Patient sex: F
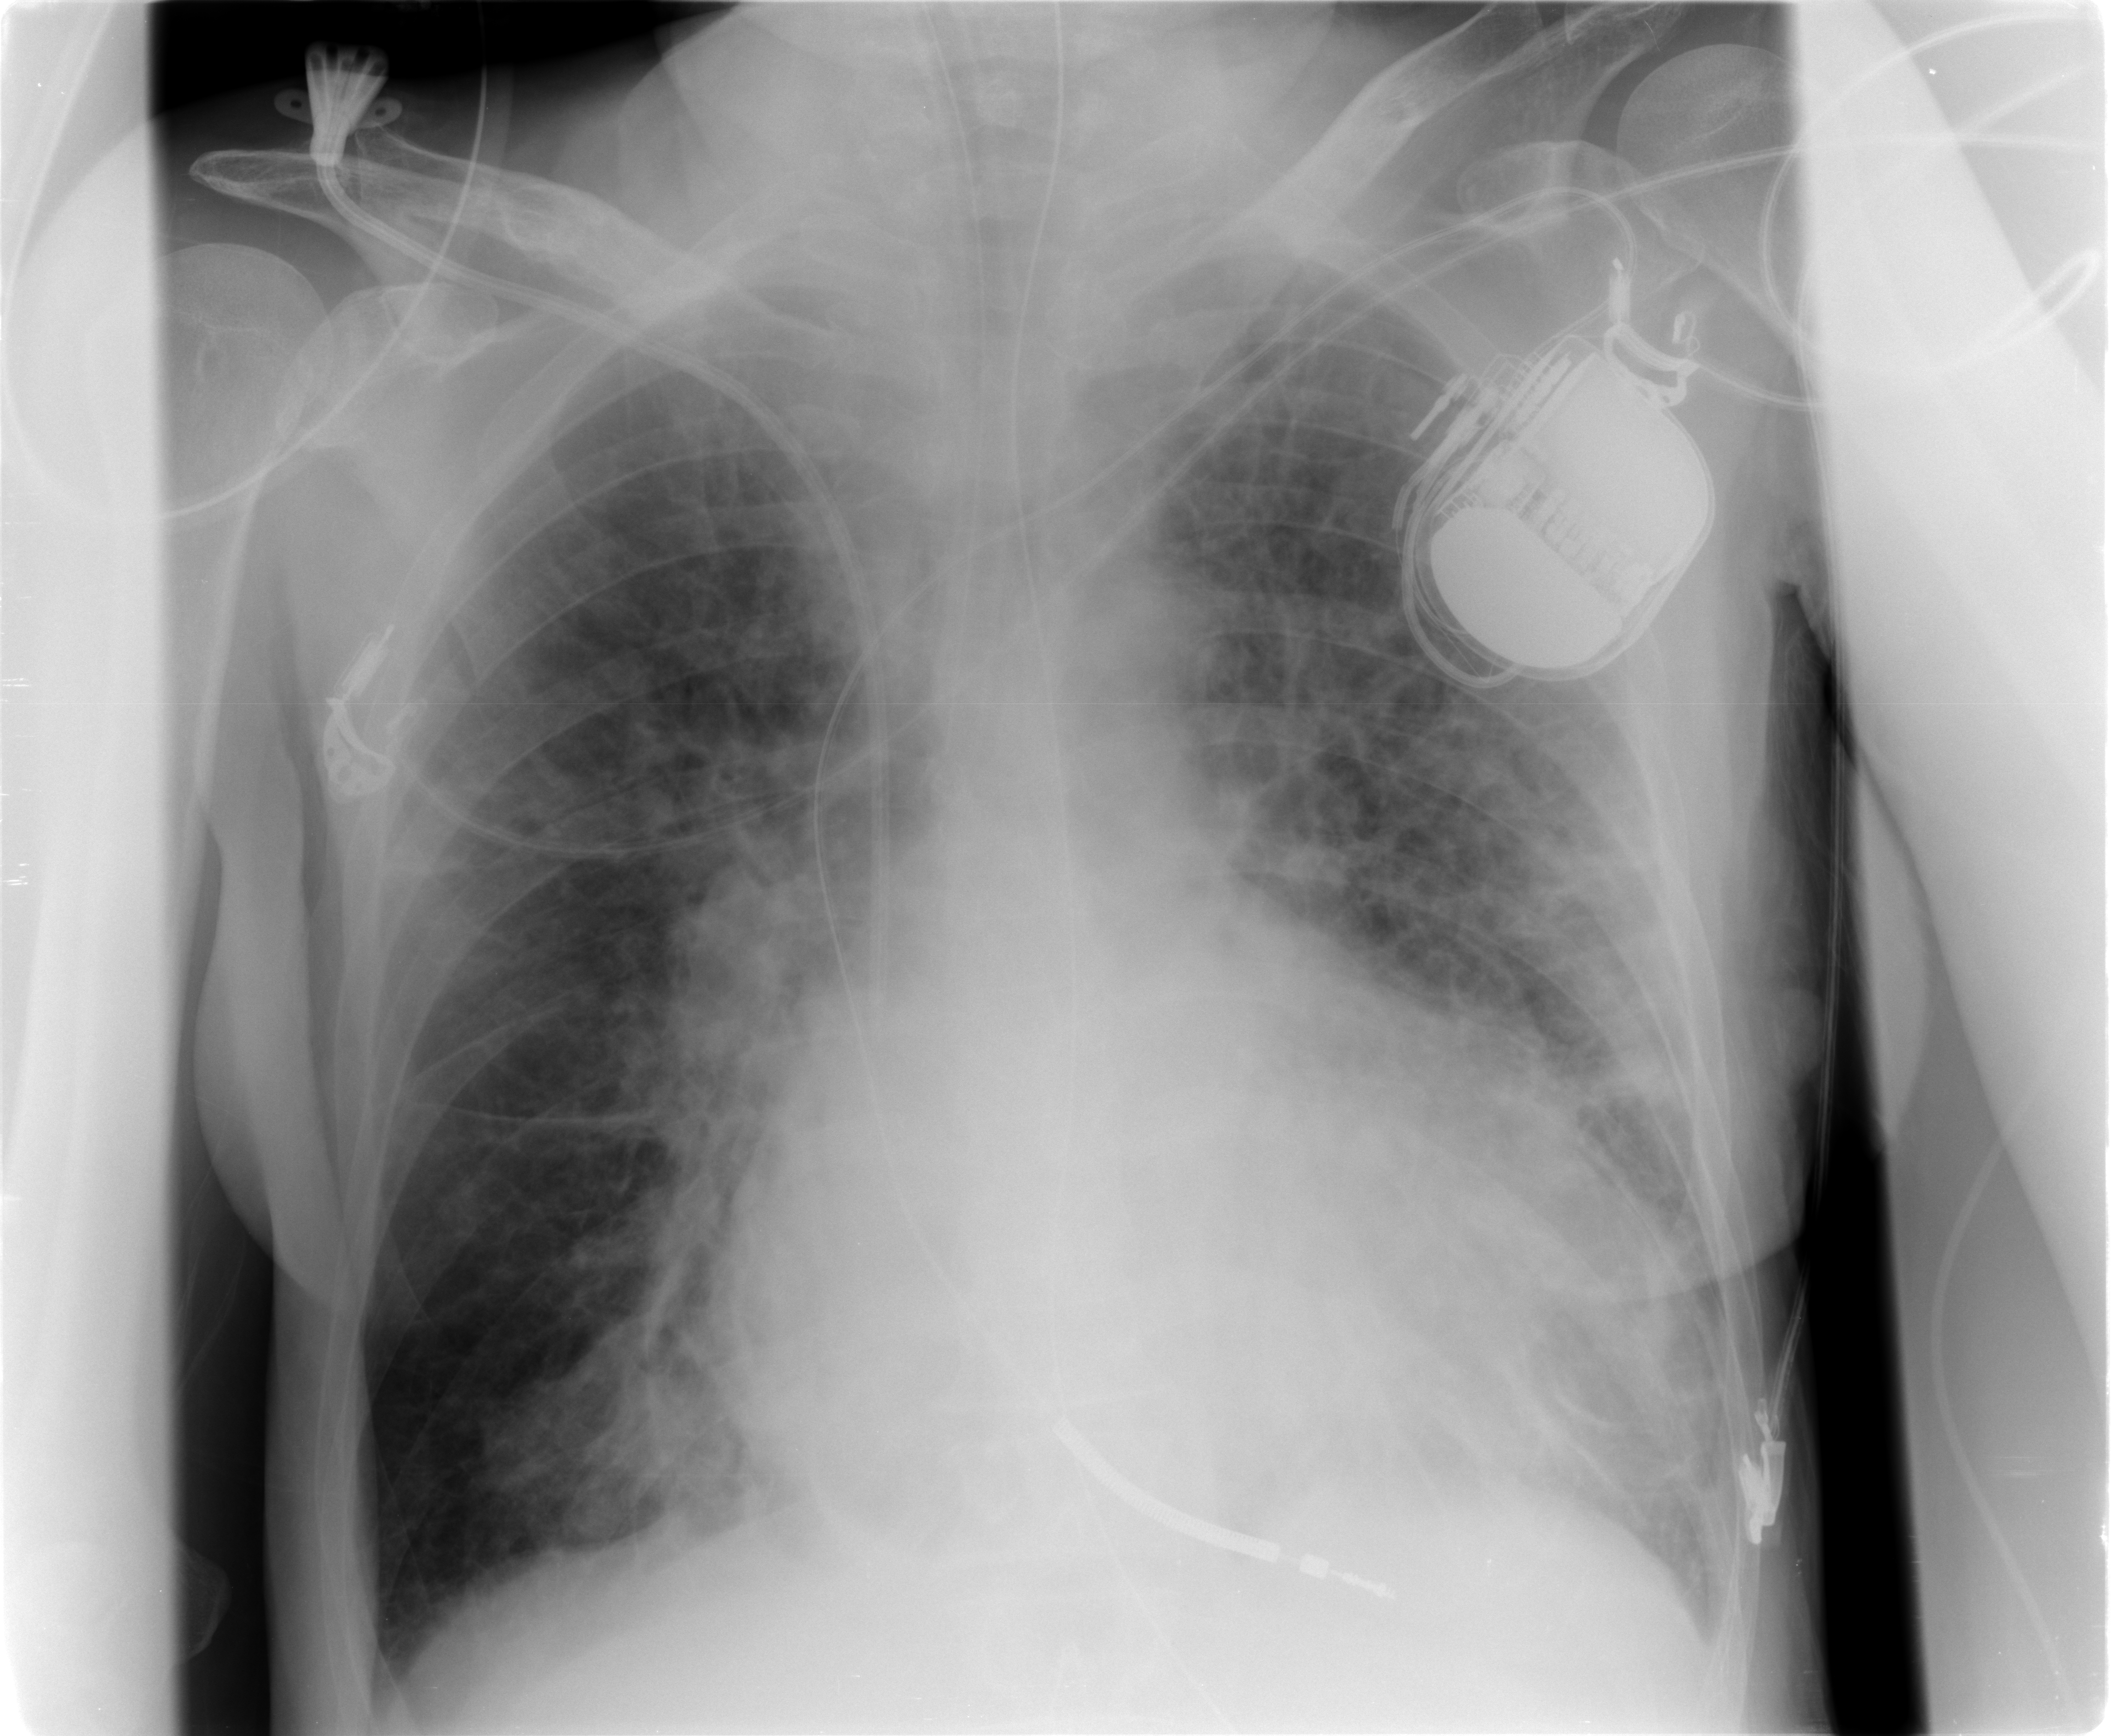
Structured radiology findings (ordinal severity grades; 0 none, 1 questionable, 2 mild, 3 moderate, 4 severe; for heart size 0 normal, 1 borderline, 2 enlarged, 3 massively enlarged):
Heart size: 2
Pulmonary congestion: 0
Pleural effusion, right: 0
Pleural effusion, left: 2
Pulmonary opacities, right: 3
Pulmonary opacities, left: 3
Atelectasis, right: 0
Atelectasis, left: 0